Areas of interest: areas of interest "Library"
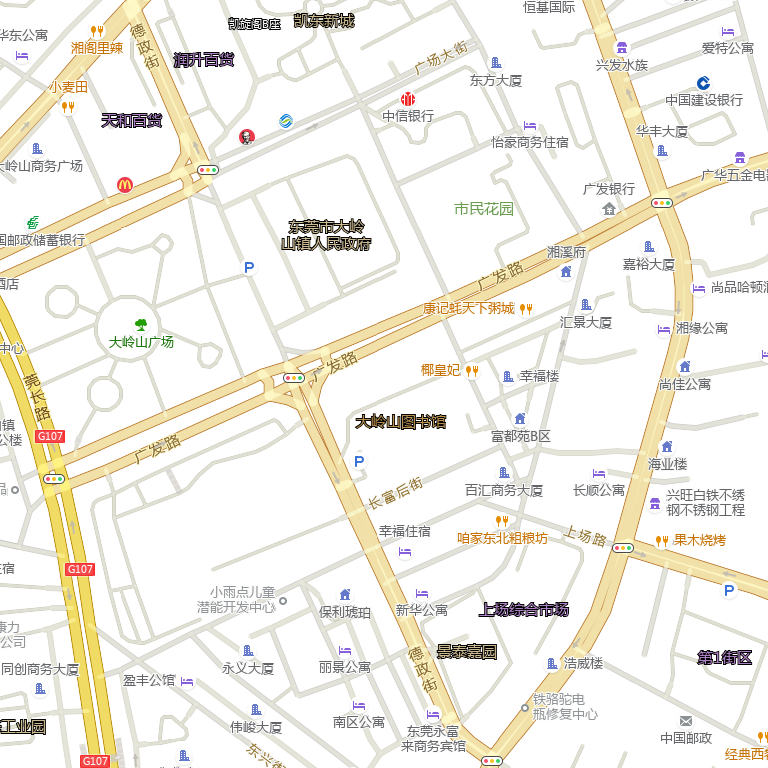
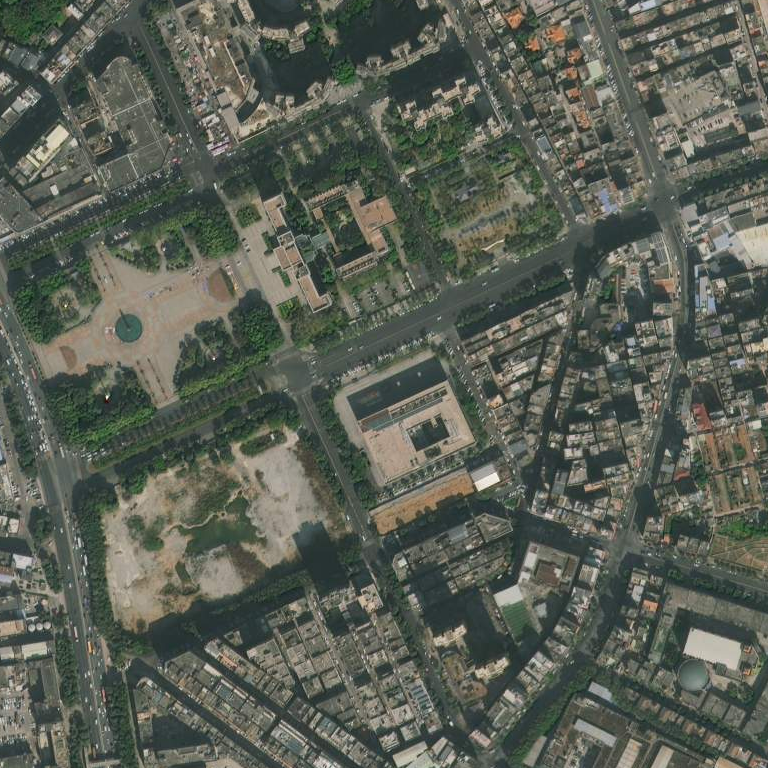